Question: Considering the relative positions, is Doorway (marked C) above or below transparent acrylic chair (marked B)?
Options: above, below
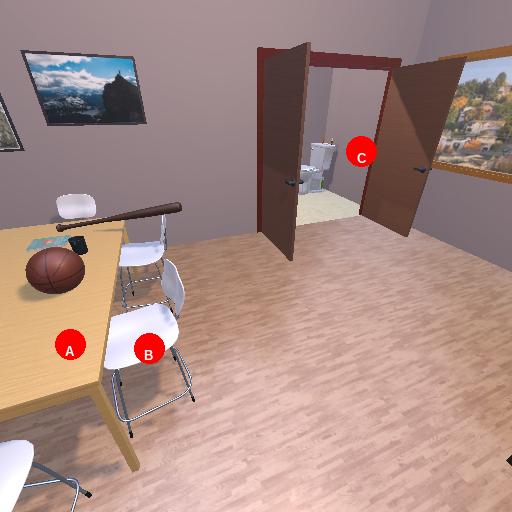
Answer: above